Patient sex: M
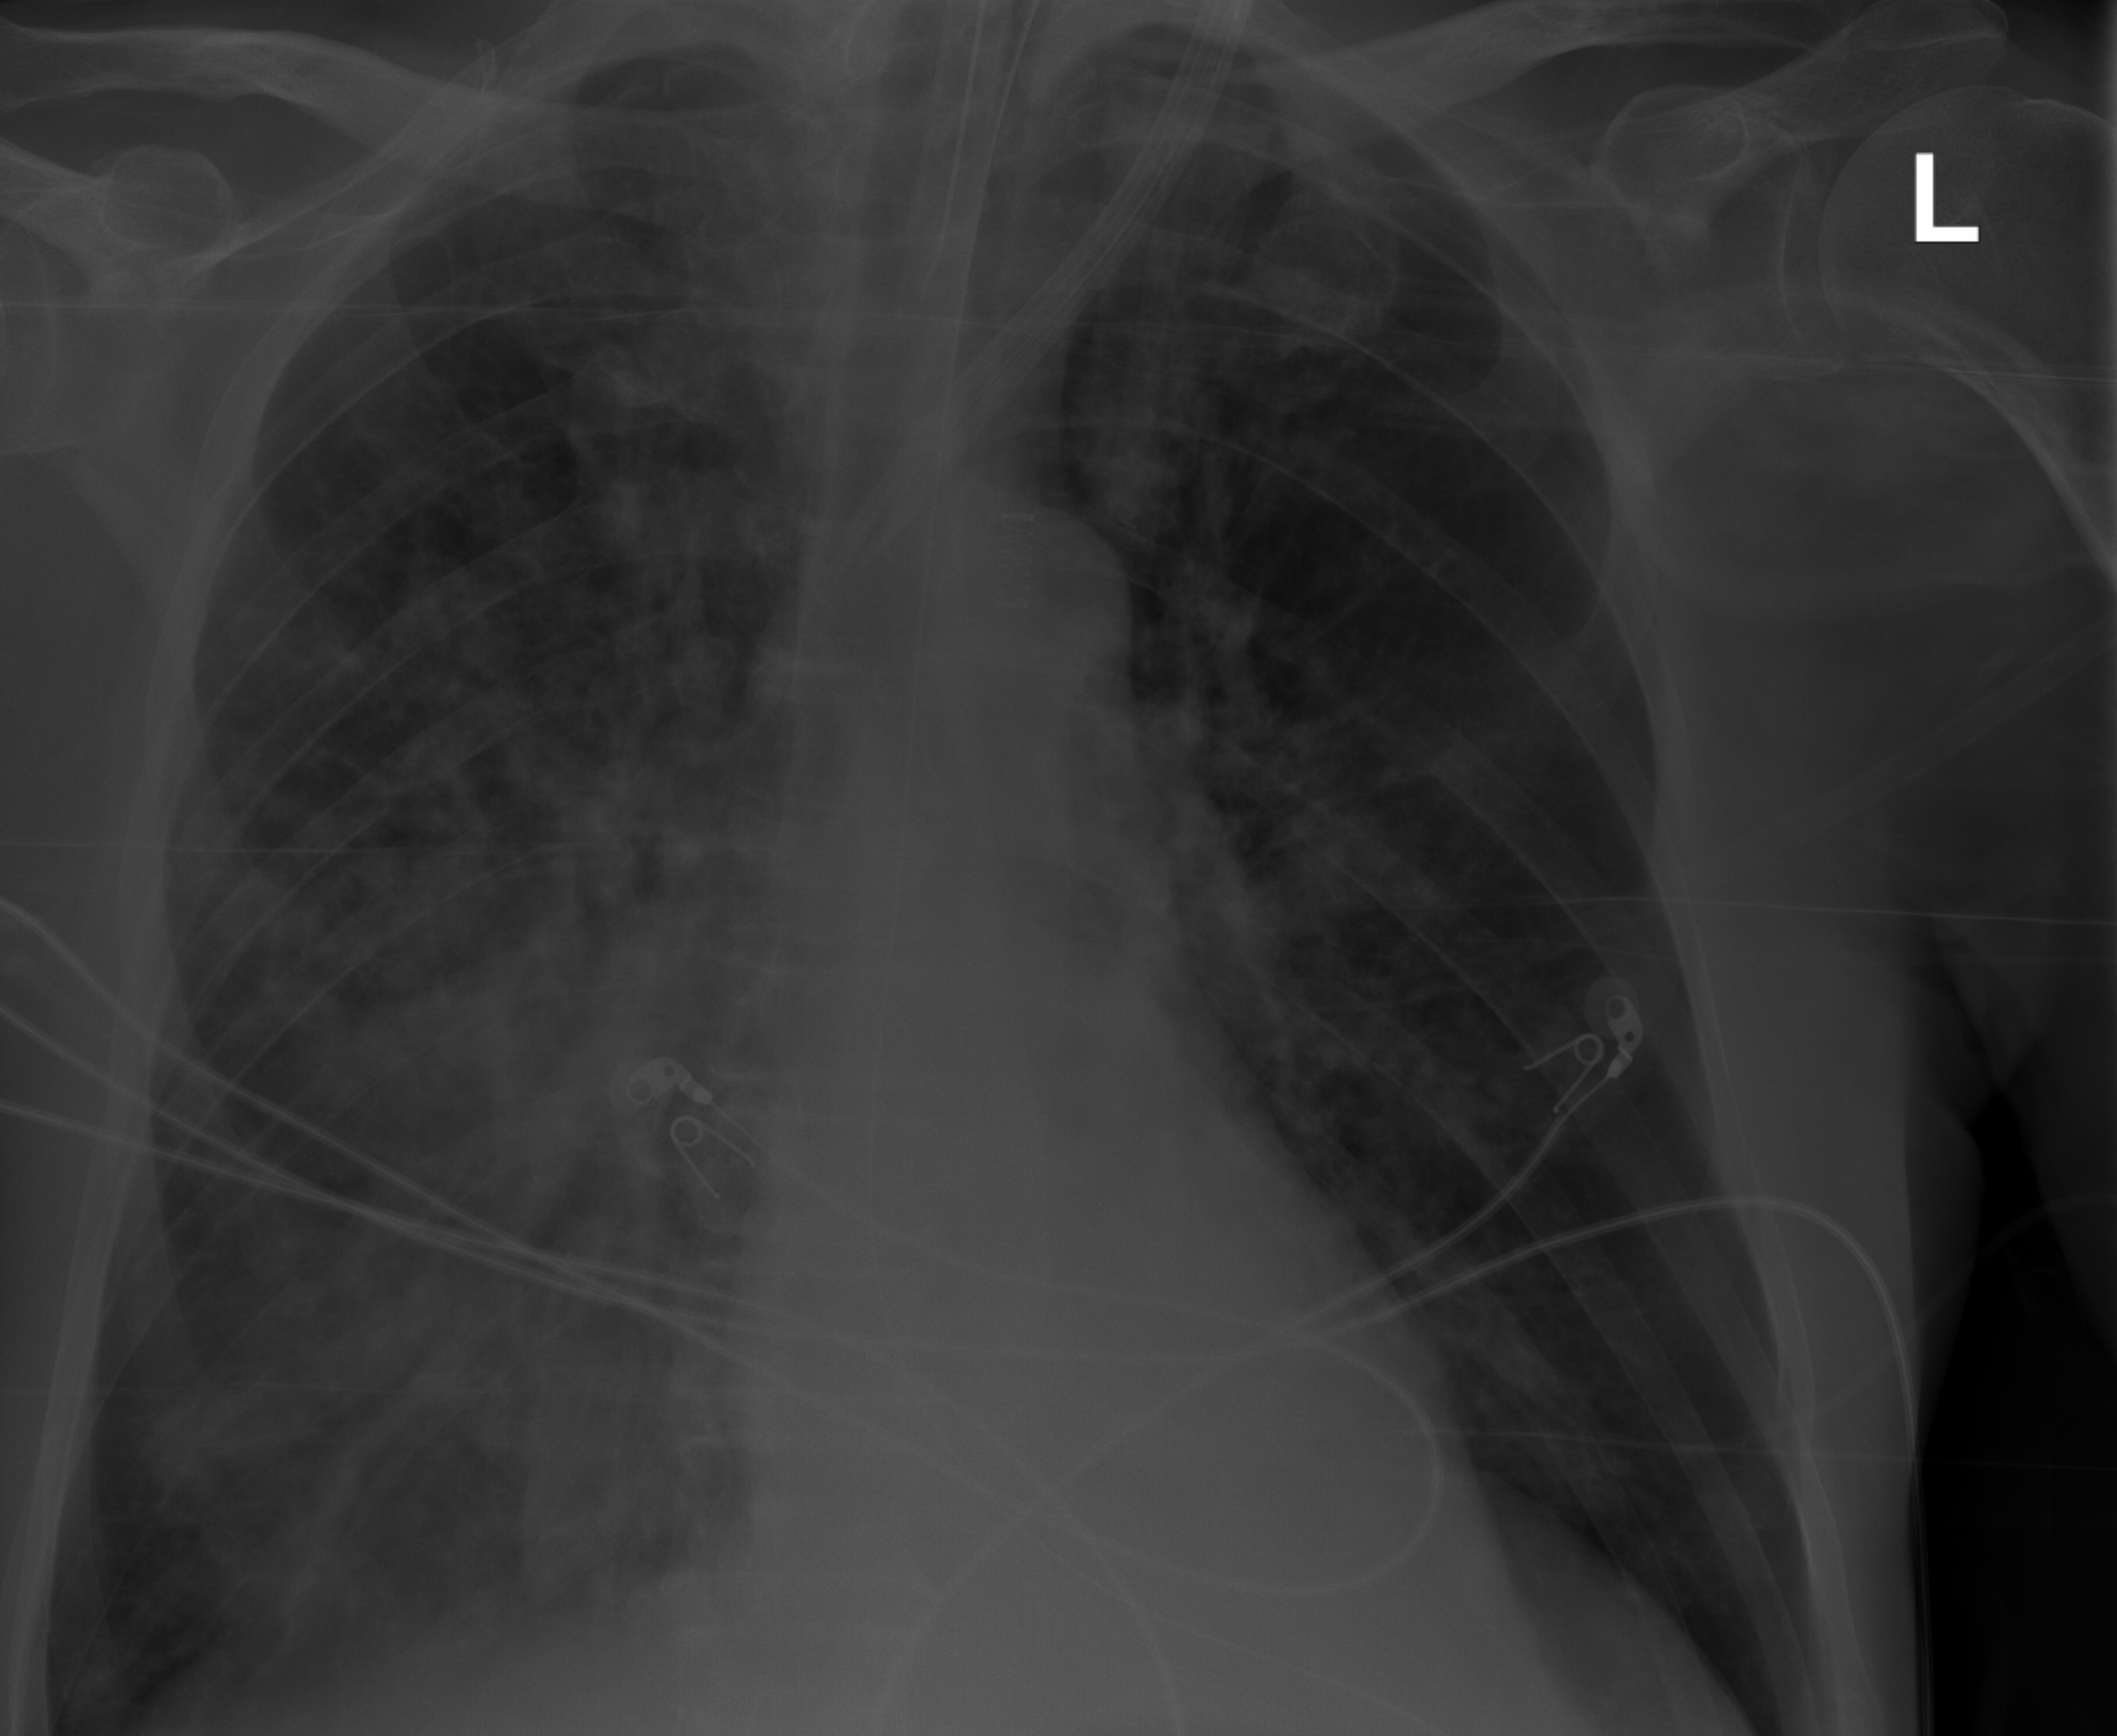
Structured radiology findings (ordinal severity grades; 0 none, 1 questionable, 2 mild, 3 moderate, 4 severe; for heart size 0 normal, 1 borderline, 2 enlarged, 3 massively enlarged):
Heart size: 0
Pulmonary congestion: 0
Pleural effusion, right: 2
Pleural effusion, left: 0
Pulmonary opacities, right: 3
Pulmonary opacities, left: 2
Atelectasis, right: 3
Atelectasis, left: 2